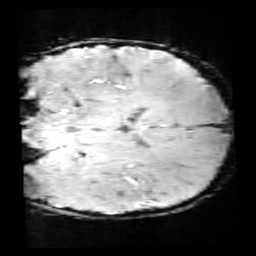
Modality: SWI
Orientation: coronal
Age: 10
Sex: male
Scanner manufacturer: siemens
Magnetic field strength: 3 T
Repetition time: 0.027 s
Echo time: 0.02 s